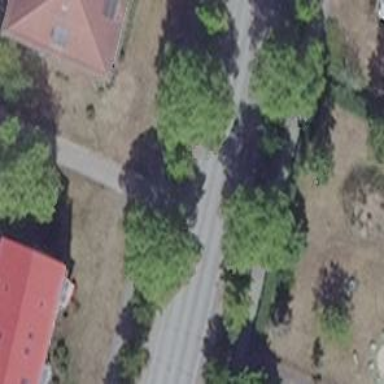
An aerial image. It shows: Sidewalk along the footway.